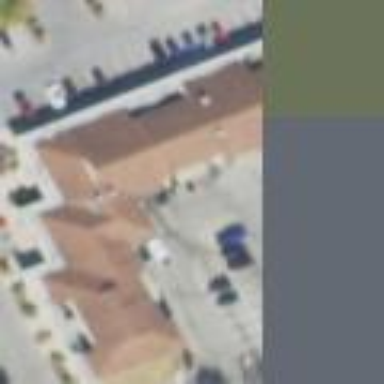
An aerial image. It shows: Retail building.